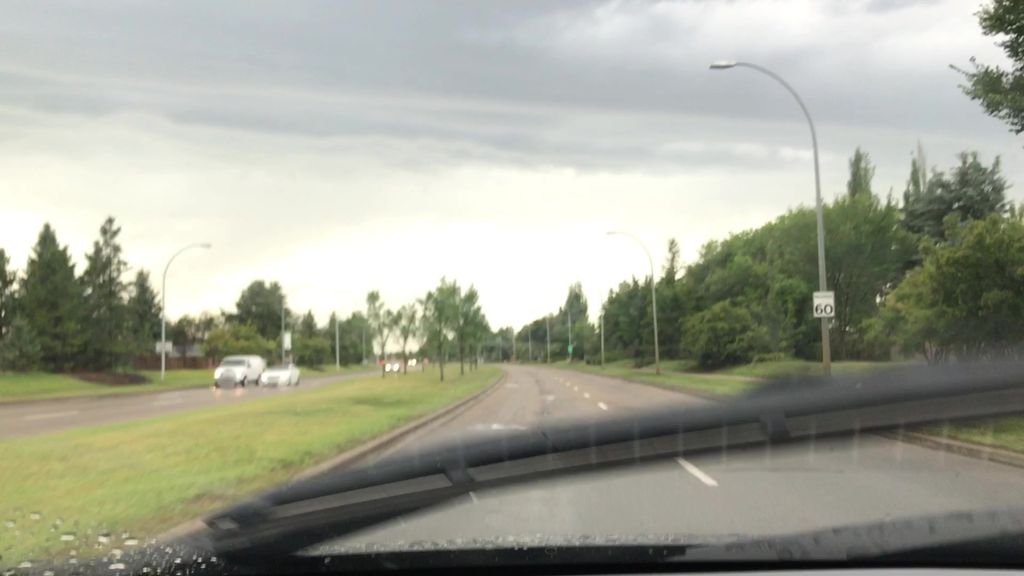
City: edmonton